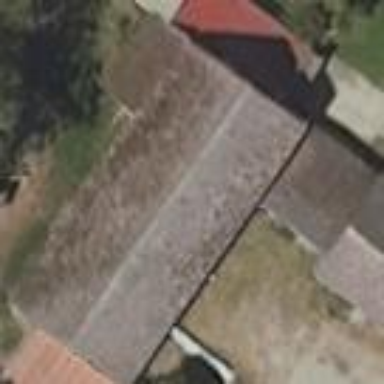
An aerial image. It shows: Shed with flat grey roof.